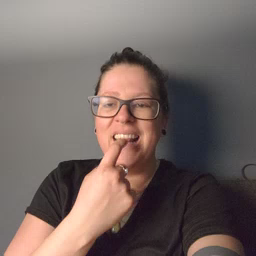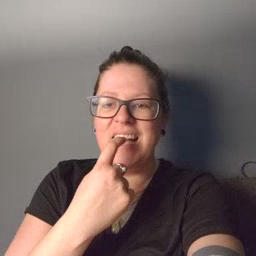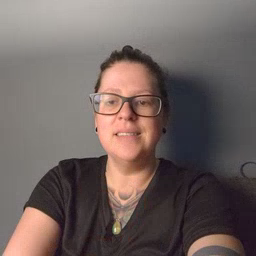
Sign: glasswindow